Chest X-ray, PA view. Patient: 40 years old, sex M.
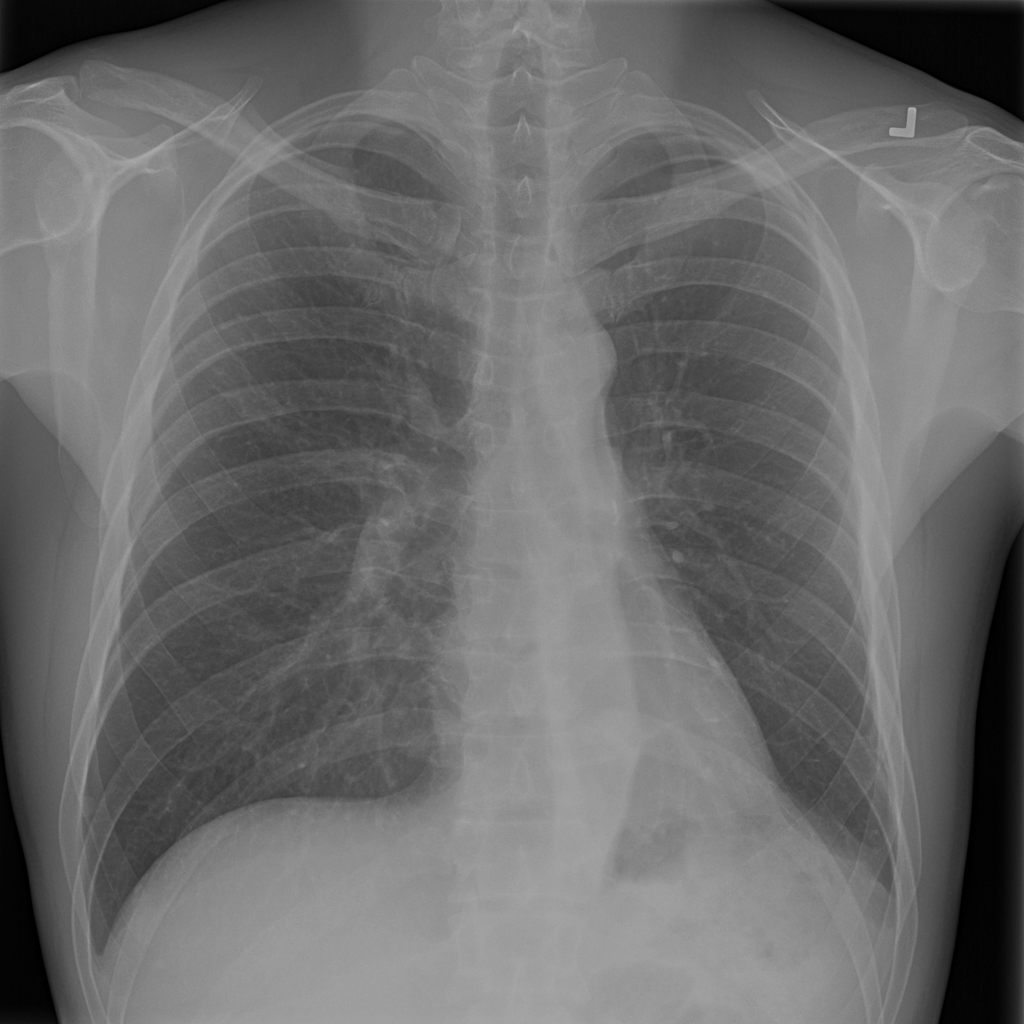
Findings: No Finding